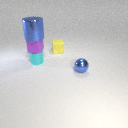
small yellow rubber cube behind small blue metal sphere